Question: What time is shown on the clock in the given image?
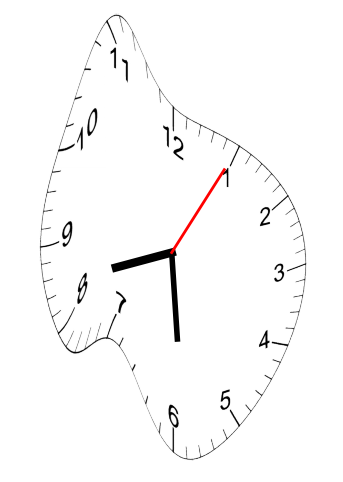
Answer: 08:29:05